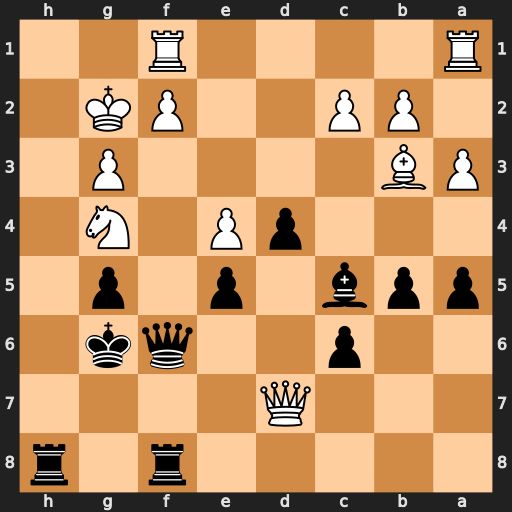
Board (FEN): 5r1r/3Q4/2p2qk1/ppb1p1p1/3pP1N1/PB4P1/1PP2PK1/R4R2
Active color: b
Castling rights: -
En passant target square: -
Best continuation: Qf3+ Kg1 Rh1#